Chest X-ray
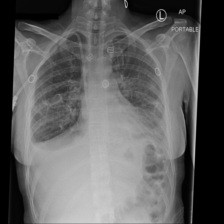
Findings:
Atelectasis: negative
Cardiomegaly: negative
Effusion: negative
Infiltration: positive
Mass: positive
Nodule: negative
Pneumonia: negative
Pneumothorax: negative
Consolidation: negative
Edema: negative
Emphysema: negative
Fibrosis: negative
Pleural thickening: positive
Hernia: negative